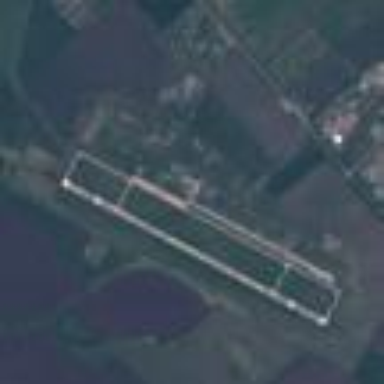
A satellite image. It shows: Military airfield located within larger aerodrome area.